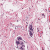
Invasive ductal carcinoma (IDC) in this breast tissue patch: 0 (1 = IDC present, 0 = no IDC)